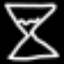
Label: hourglass